Question: I am working on an event system which is basically a container with 720px height with each pixel representing one minute from 9AM to 9PM and has width of 620px (10px padding from left and right)
The natural requirement for the calendar system is that:
- - - -

The input will be an array something like:
'''
[
{id : 1, start : 30, end : 150}, // an event from 9:30am to 11:30am
{id : 2, start : 540, end : 600}, // an event from 6pm to 7pm
{id : 3, start : 560, end : 620}, // an event from 6:20pm to 7:20pm
{id : 4, start : 610, end : 670} // an event from 7:10pm to 8:10pm
]
'''
I have created the needed layout but I am stuck with JavaScript part :( This is what I have so far:
'''
var Calendar = function() {
var layOutDay = function(events) {
var eventsLength = events.length;
if (! eventsLength) return false;
// sort events
events.sort(function(a, b){return a.start - b.start;});
for (var i = 0; i < eventsLength; i++) {
// not sure what is next
}
};
return {
layOutDay : layOutDay,
}
}();
'''
Need to create divs and position them as per above requirements.
<URL>
Any help will be greatly appreciated.
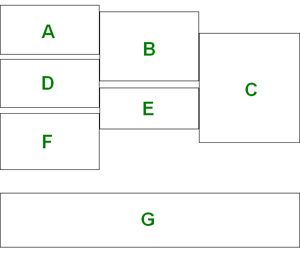
Answer: Here is a working solution: <URL>
As you can see, it's not an easy problem to solve. Let me walk you through how I did it.
The first step, labelled , is to make sure the events are sorted by id. This will make our lives easier when we start playing with the data.
is to initialize a 2-dimensional array of timeslots. For each minute in the calendar, we're going to make an array which will contain the events that take place during that minute. We do that in...
You'll note I added a check to make sure the event starts before it ends. A little defensive, but my algorithm would hit an infinite loop on bad data, so I want to make sure the events make sense.
At the end of this loop, our timeslot array will look like this:
0: []
1: []
...
30: [1]
31: [1]
...
(skipping ahead to some interesting numbers)
540: [2]
560: [2,3]
610: [3,4]
I encourage you to add 'console.log(timeslots)' just before Step 3 if you're confused/curious. This is a very important piece of the solution, and the next step is a lot more difficult to explain.
is where we resolve scheduling conflicts. Each event needs to know two things:
1. The maximum number of times it conflicts.
2. Its horizontal ordering (so that conflicts don't overlap).
(1) is easy because of how our data is stored; the width of each timeslot's array is the number of events. Timeslot 30, for example, has only 1 event, because Event #1 is the only one at that time. At Timeslot 560, however, we have two events, so each event (#2 and #3) gets a count of two. (And if there was a row with three events, they would all get a count of three, etc.)
(2) is a little more subtle. Event #1 is obvious enough, because it can span the entire width of the calendar. Event #2 will have to shrink its width, but it can still start along the left edge. Event #3 can't.
We solve this with a per-timeslot variable I called 'next_hindex'. It starts at 0, because by default we want to position along the left edge, but it will increase each time we find a conflict. That way, the next event (the next piece of our conflict) will start at the next horizontal position.
is quite a bit more straightforward. The width calculation uses our max-conflict count from Step 3. If we know we have 2 events at 5:50, for example, we know each event has to be 1/2 the width of the calendar. (If we had 3 events, each would be 1/3, etc.) The x-position is calculated similarly; we're multiplying by the hindex because we want to offset by the width of (number of conflict) events.
Finally, we just create a little DOM, position our event divs, and set a random colour so they're easy to tell apart. The result is (I think) what you were looking for.
If you have any questions, I'd be happy to answer. I know this is probably more code (and more complexity) than you were expecting, but it was a surprisingly complicated problem to solve :)